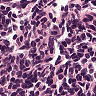
Metastatic tissue present: no